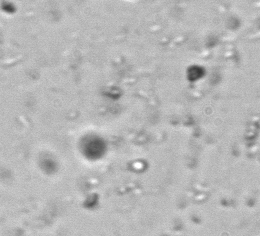
Label: Phaeocystis